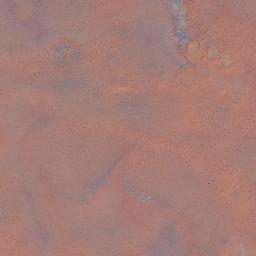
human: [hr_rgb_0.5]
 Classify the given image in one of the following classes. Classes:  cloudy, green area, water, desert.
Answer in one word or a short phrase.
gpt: desert